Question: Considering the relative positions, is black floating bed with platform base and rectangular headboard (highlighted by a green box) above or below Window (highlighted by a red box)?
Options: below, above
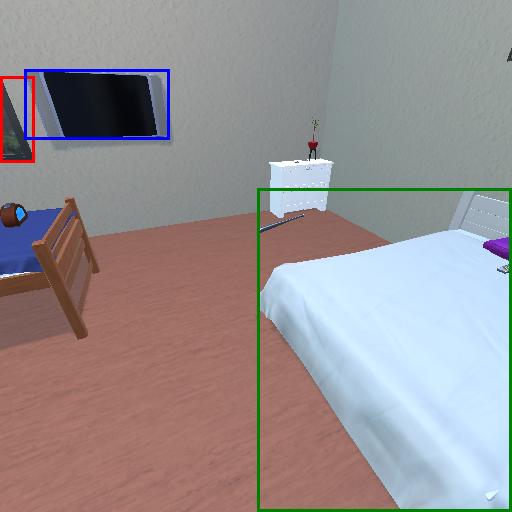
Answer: below